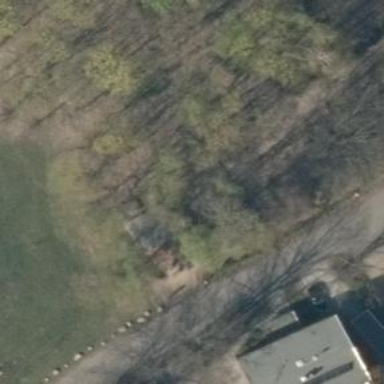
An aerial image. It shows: Shed building.